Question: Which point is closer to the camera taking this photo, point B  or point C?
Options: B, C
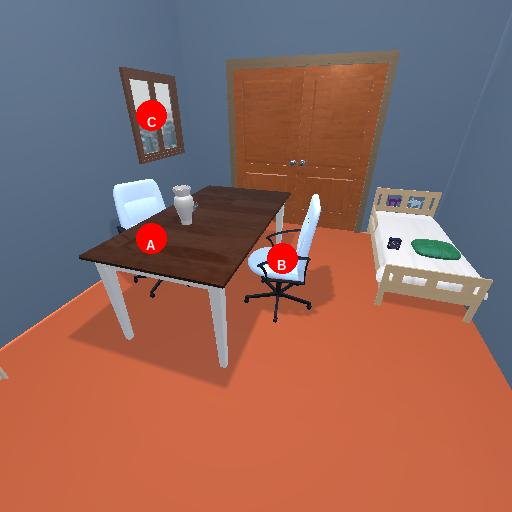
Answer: B